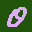
Label: 0